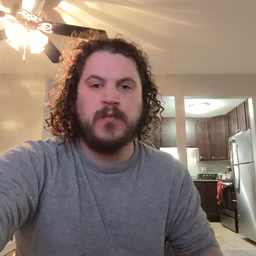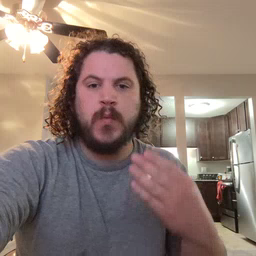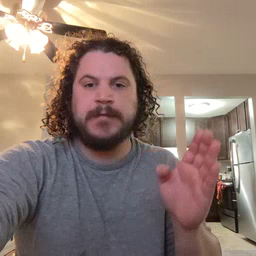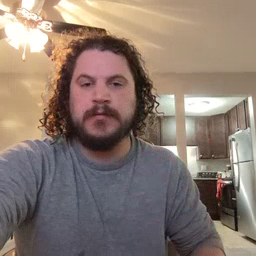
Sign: open